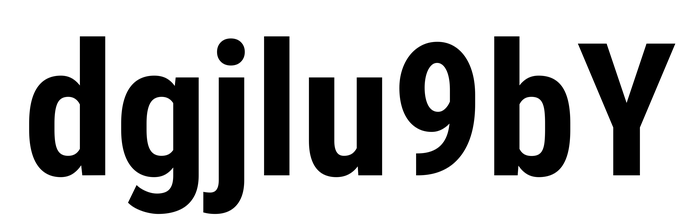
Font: Roboto_Condensed_Bold